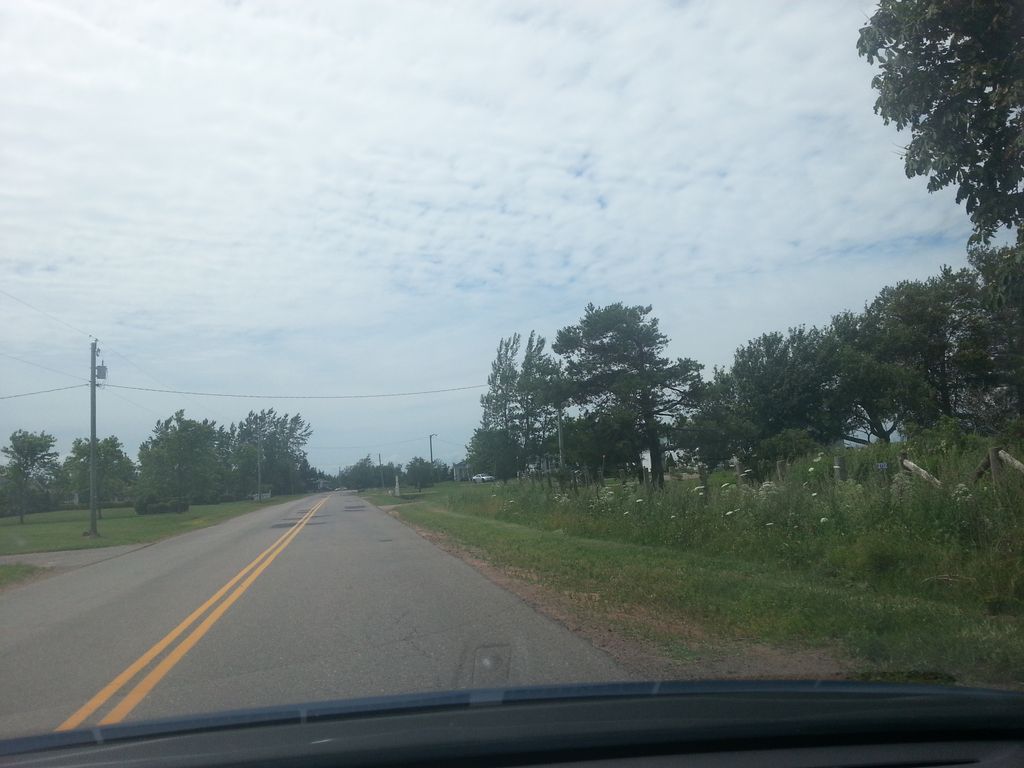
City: charlottetown